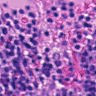
Metastatic tissue present: no